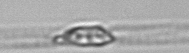
Label: Dactyliosolen_blavyanus